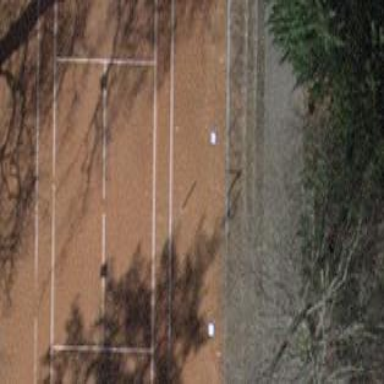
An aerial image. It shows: Sand tennis court on pitch for leisure land.